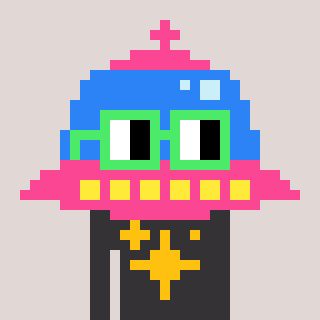
a pixel art character with square light green glasses, a ufo-shaped head and a grayscale-colored body on a warm background